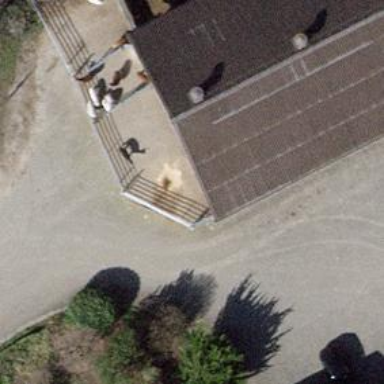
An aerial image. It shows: Farm shop.